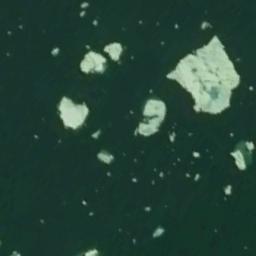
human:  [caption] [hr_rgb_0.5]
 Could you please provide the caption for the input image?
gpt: Several large ice cubes of various sizes and surrounding small pieces of ice float on the deep blue sea .

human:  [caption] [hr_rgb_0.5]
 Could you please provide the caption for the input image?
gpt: A large piece of sea ice and some small pieces of sea ice float in the deep blue sea .

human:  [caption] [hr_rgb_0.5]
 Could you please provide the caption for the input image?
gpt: The sea is surrounded by sea ice .

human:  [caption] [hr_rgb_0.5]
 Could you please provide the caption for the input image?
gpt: There are many ice on the deep green sea .

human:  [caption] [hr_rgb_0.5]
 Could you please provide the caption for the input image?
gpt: There are some pieces of sea ice .